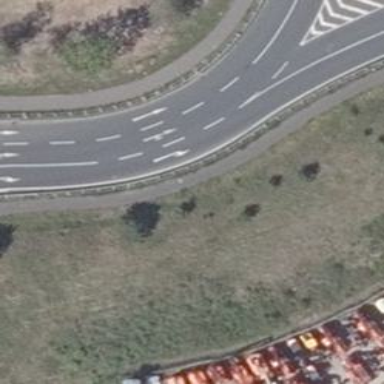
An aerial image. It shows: Secondary road with circular junction.